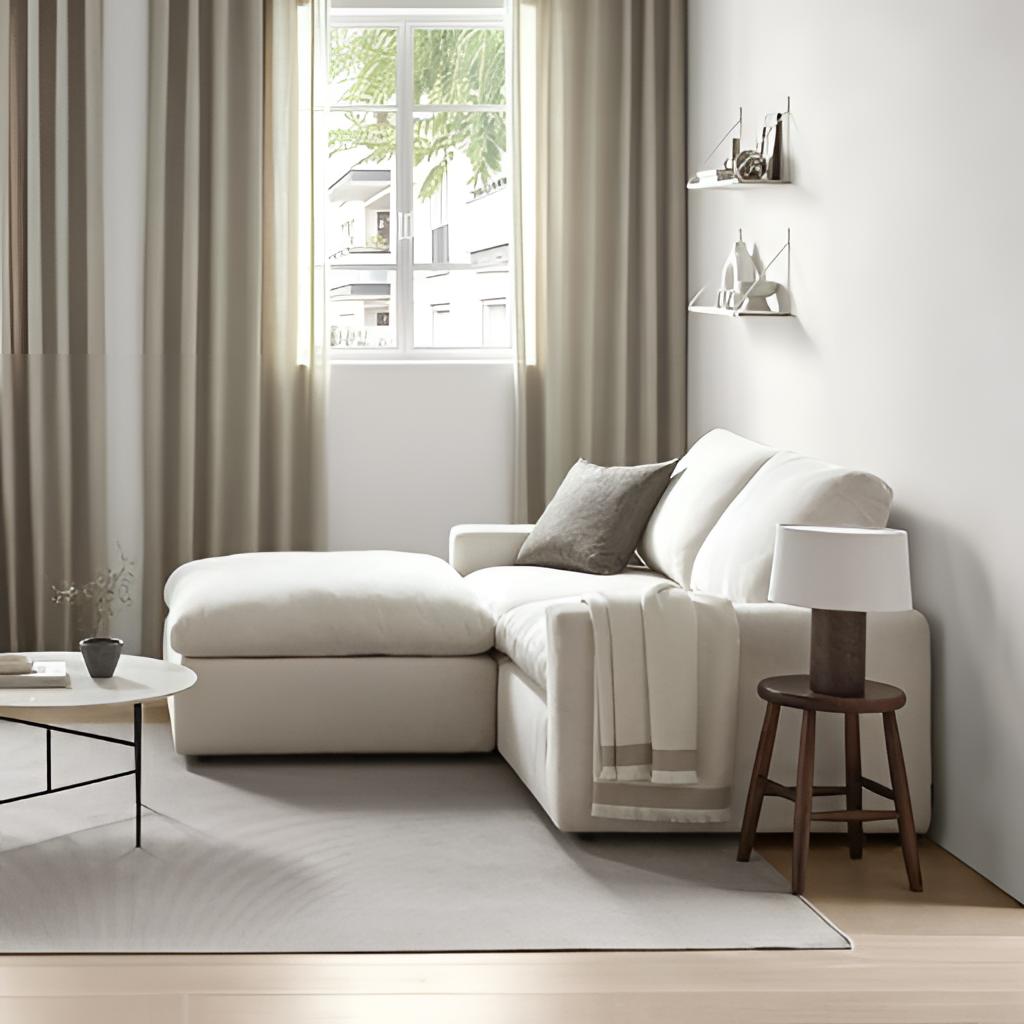
living room, white fabric sectional sofa, fabric wallpaper, with solid pattern, wood flooring, with plank pattern, contemporary